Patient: sex F, age 28
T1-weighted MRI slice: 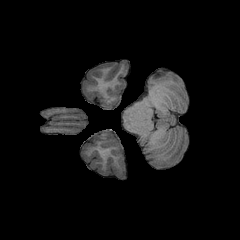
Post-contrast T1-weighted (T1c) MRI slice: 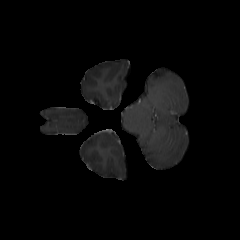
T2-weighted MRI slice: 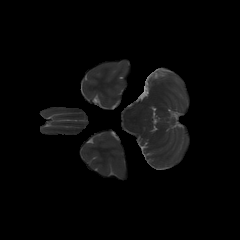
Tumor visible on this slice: no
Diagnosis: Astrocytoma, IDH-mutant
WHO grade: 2